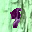
Label: 9